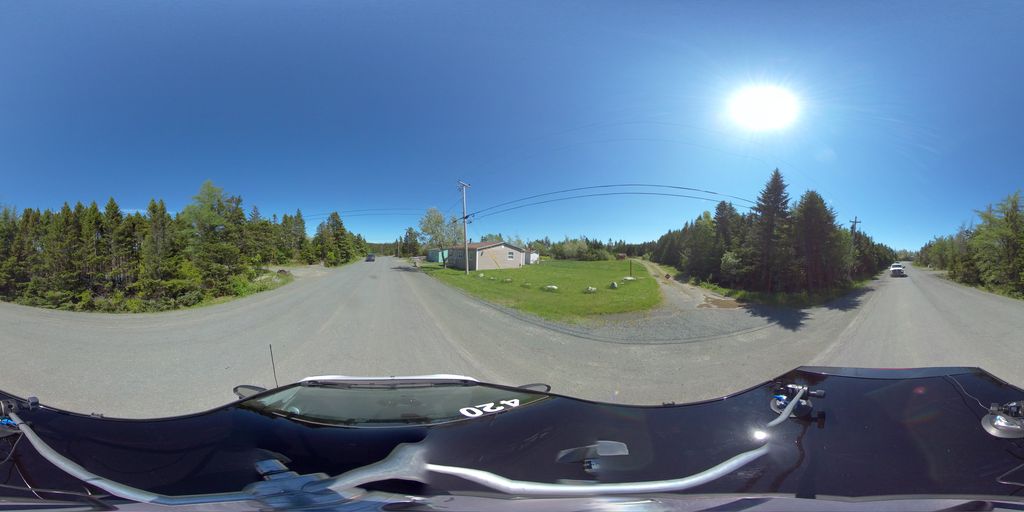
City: st_johns